Aerial crown-view tile of a tropical tree (Barro Colorado Island, Panama), acquired 20241014:
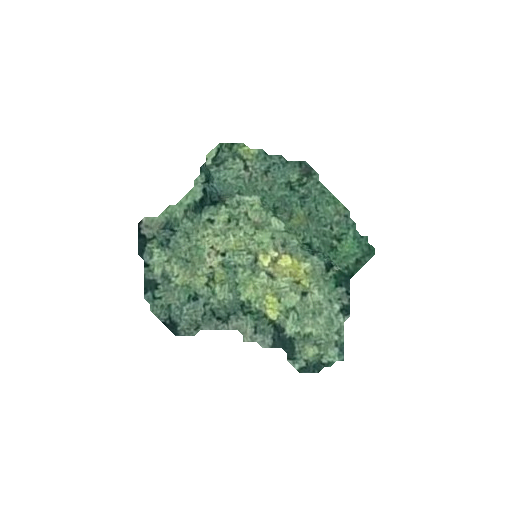
Species: Protium panamense
GBIF accepted scientific name: Protium panamense
Crown area: 54.538 m²